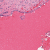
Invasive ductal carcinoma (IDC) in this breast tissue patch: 1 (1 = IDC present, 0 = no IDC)